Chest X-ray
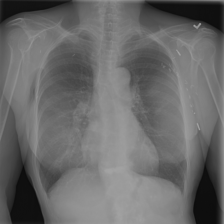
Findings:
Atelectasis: negative
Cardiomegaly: negative
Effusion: negative
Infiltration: negative
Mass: negative
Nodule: negative
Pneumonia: negative
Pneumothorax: negative
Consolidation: negative
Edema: negative
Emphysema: negative
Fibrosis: negative
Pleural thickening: negative
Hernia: negative